Question: I've looked at a dozen SO questions on this topic, and none of the answers have worked for me. Maybe this will help get me back on the right path.
Imagine this setup:

I want to get the 'center' coordinates of the UIButton relative to the UIView.
In other words, the UIButton center may be 215, 80 within the UITableViewCell, but relative to the UIView they should be more like 260, 165. How do I convert between the two?
Here's what I've tried:
'''
[[self.view superview] convertPoint:button.center fromView:button]; // fail
[button convertPoint:button.center toView:self.view]; // fail
[button convertPoint:button.center toView:nil]; // fail
[button convertPoint:button.center toView:[[UIApplication sharedApplication] keyWindow]]; // fail
'''
I could do it the hard way by looping through all of the button's superviews and adding up the x and y coordinates, but I suspect that's overkill. I just need to find the right combination of covertPoint settings. Right?
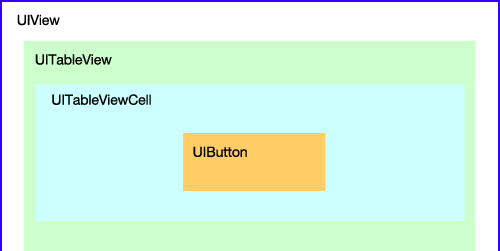
Answer: 'button.center' is the center specified within the coordinate system of , so I
assume that the following works:
'''
CGPoint p = [button.superview convertPoint:button.center toView:self.view]
'''
Or you compute the button's center in its own coordinate system and use that:
'''
CGPoint buttonCenter = CGPointMake(button.bounds.origin.x + button.bounds.size.width/2,
button.bounds.origin.y + button.bounds.size.height/2);
CGPoint p = [button convertPoint:buttonCenter toView:self.view];
'''
'''
let p = button.superview!.convert(button.center, to: self.view)
// or
let buttonCenter = CGPoint(x: button.bounds.midX, y: button.bounds.midY)
let p = button.convert(buttonCenter, to: self.view)
'''